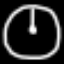
Label: clock